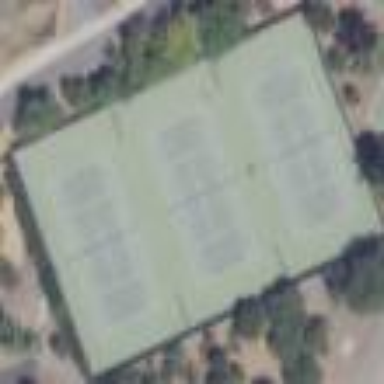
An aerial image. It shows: Paved tennis court.